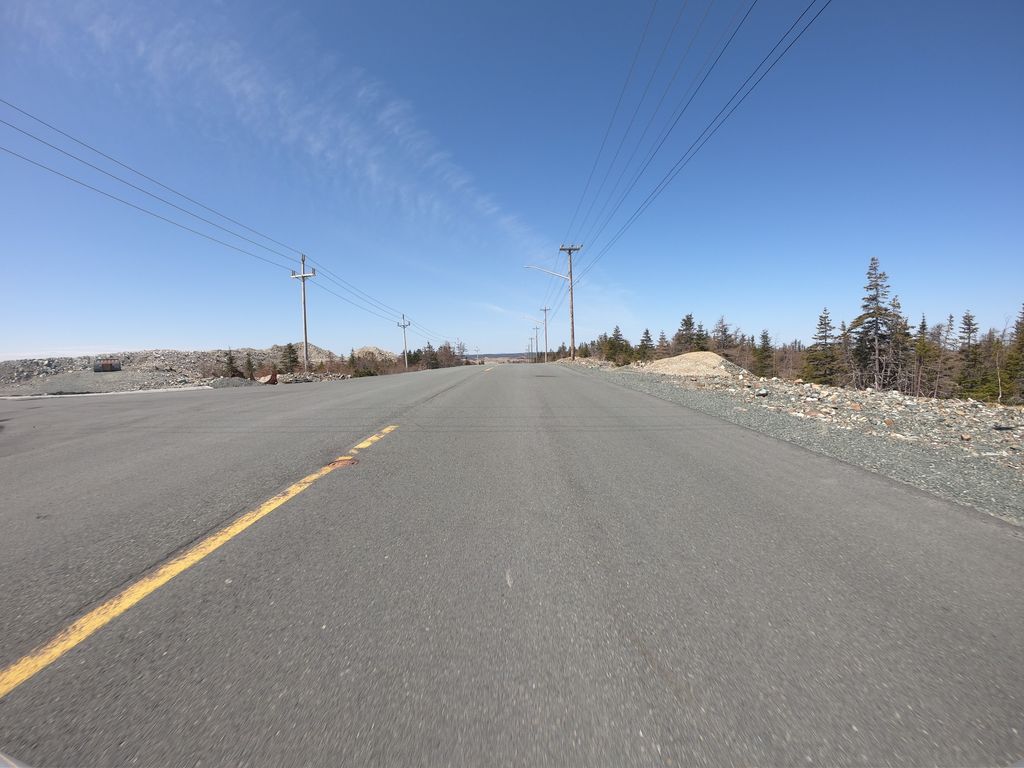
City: st_johns